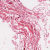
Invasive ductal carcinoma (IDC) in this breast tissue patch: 0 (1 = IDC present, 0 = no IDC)